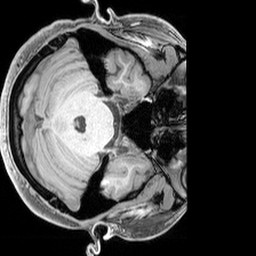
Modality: T1w
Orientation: axial
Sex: male
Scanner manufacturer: siemens
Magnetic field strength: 3 T
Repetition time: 2.3 s
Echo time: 0.00226 s